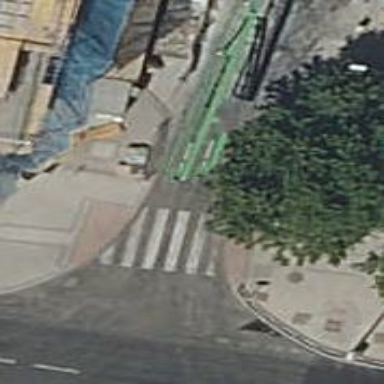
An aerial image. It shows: Zebra crossing on the road.